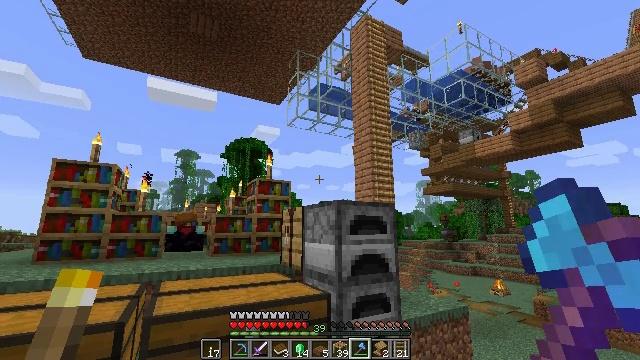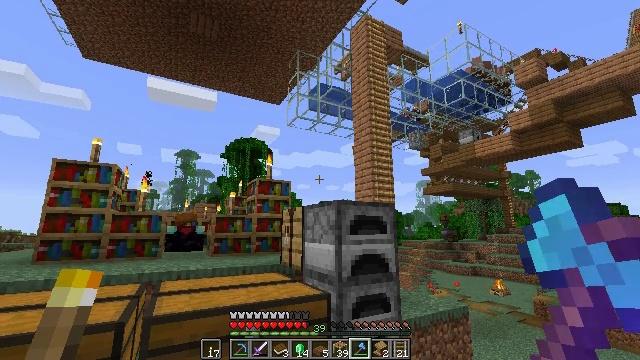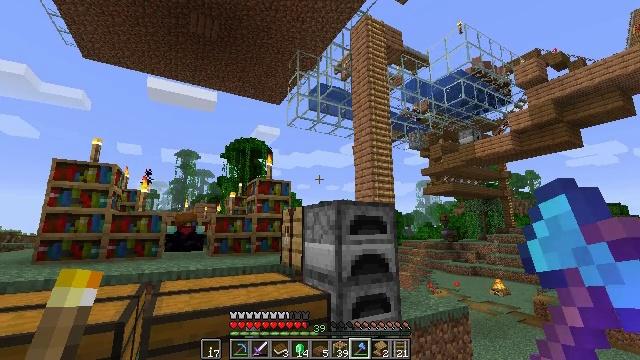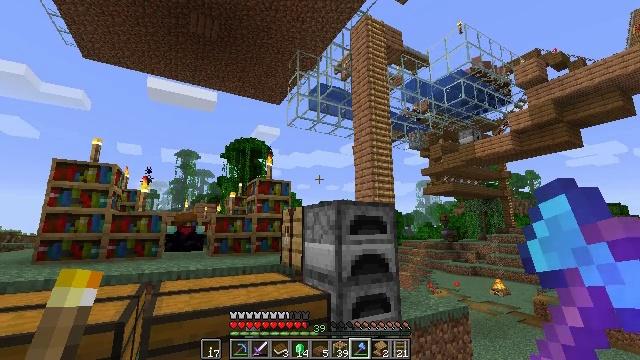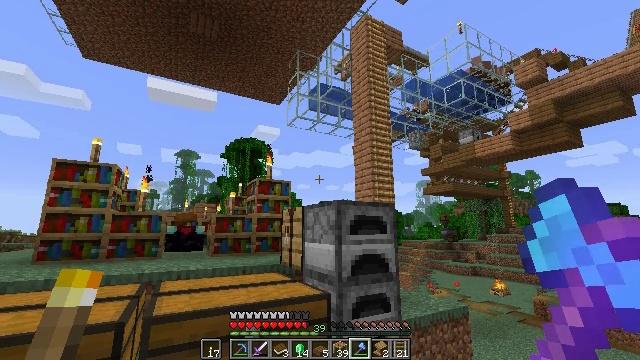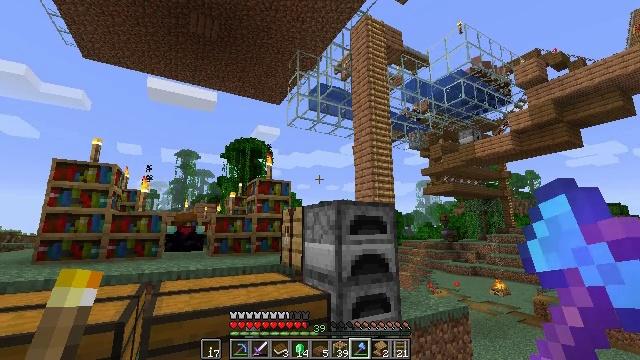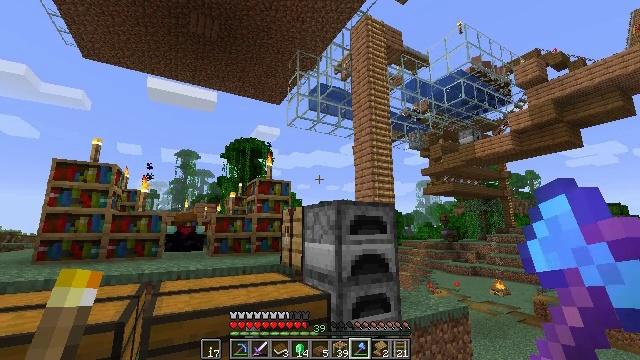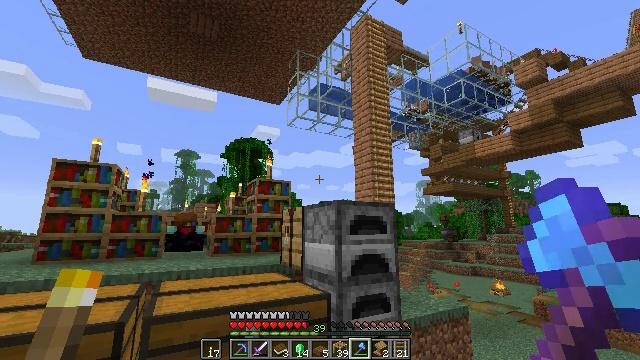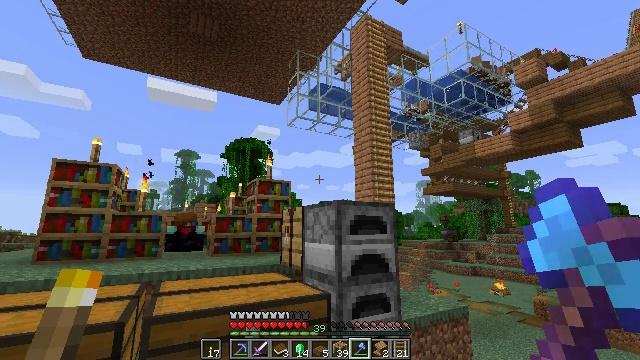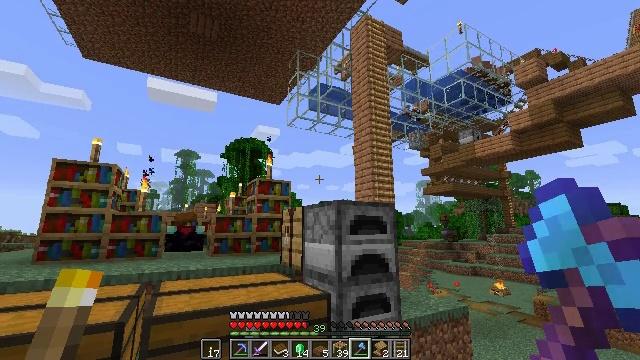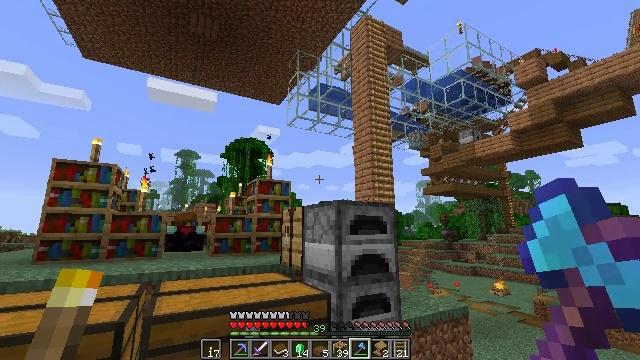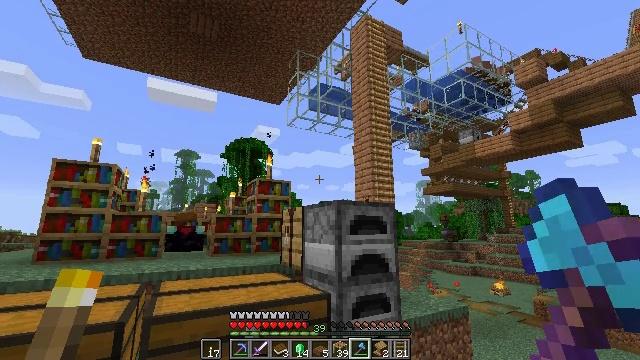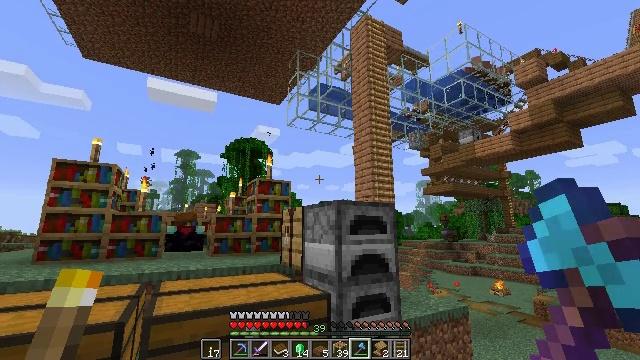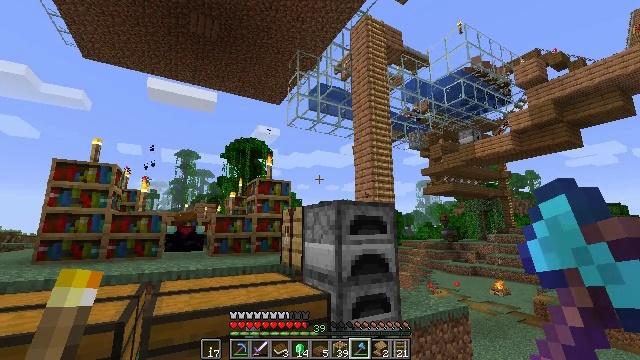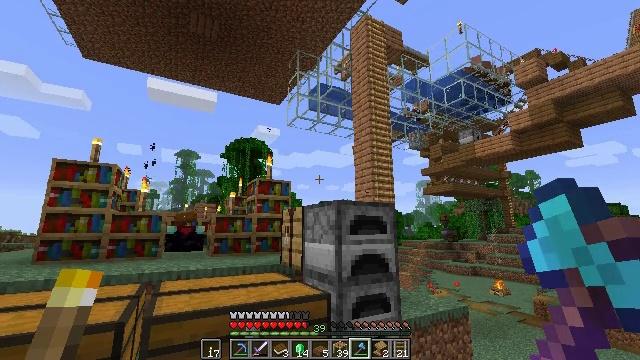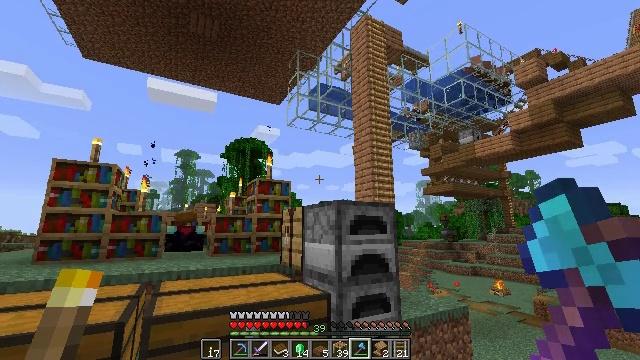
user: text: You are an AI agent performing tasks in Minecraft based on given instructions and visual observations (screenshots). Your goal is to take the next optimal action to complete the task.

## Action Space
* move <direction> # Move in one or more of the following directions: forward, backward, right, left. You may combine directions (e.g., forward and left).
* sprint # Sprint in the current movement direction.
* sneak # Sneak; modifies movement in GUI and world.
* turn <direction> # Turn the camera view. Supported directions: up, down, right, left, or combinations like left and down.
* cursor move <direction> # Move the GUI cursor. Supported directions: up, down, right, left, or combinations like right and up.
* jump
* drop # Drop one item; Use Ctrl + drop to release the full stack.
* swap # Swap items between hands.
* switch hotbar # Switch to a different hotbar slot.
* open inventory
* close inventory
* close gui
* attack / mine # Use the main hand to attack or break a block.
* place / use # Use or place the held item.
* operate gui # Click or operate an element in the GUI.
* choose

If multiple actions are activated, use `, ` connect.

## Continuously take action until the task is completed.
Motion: motion action
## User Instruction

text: Attack the spruce slab to remove it.
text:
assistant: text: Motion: no_op
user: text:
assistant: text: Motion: no_op
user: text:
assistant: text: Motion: no_op
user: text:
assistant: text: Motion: no_op
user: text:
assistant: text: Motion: no_op
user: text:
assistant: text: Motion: no_op
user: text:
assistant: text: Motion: no_op
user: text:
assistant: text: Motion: no_op
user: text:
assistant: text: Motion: no_op
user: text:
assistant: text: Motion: no_op
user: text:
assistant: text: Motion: no_op
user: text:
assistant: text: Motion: no_op
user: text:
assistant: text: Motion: no_op
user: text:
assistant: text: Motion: no_op
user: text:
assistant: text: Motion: no_op
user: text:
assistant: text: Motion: no_op
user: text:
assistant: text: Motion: no_op
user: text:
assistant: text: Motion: no_op
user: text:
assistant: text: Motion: no_op
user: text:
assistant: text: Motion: no_op
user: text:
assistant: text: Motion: no_op
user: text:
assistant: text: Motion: no_op
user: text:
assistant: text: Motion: no_op
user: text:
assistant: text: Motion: no_op
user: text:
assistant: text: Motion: no_op
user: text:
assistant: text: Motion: no_op
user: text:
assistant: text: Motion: no_op
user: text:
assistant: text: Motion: no_op
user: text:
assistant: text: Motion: no_op
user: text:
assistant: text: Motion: no_op